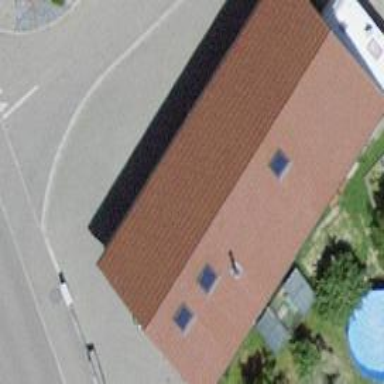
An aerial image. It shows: Shop specializing in motorcycles.